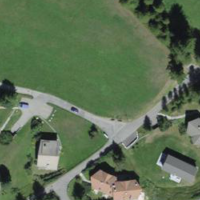
EUNIS habitat code: 55
Species observed at this site:
Centaurea scabiosa